Field crop: maize
Growth stage: 1
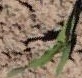
Species: maize